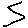
Label: zigzag